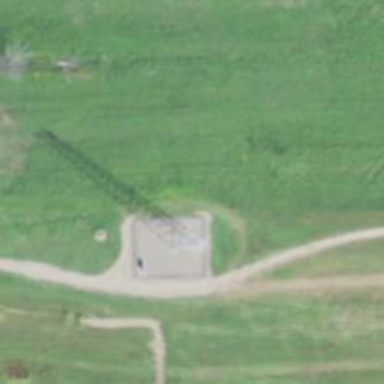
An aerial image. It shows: Man-made mast used for communication purposes.